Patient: sex F, age 65
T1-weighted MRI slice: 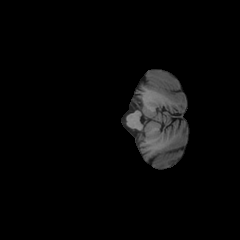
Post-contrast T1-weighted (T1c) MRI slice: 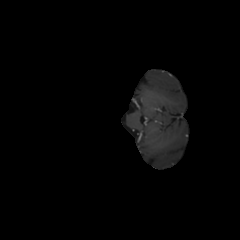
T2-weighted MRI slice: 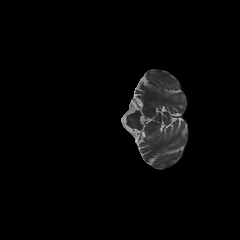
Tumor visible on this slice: no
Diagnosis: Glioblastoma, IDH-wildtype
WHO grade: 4